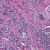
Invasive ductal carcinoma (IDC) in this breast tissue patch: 1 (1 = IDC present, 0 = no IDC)